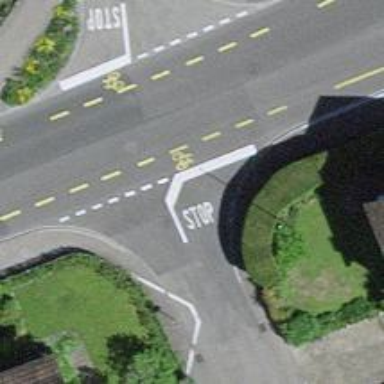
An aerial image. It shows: Road with stop sign.